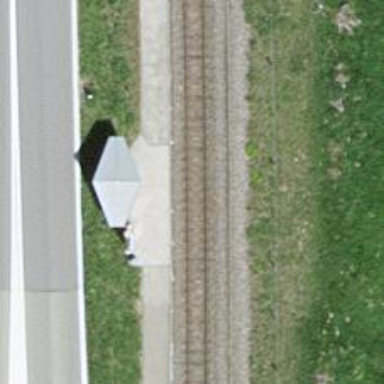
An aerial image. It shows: Railway stop with public transport stop position.